Interaction volume radius: 5 \u00c5
Interaction volume height: 15 \u00c5
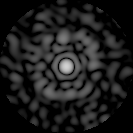
Disorder parameter: 0.7636